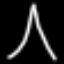
Label: The Eiffel Tower